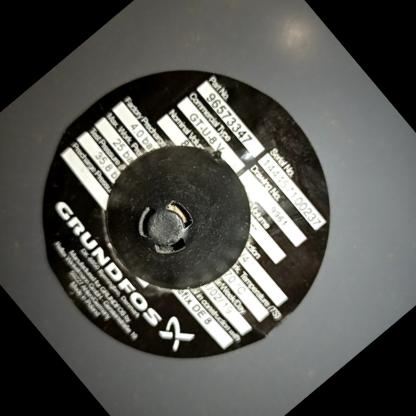
Klasa: tabliczka-znamionowa